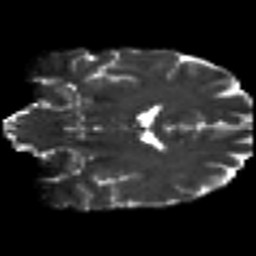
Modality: T2w
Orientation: coronal
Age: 49
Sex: female
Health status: ill
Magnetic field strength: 3 T
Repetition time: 9 s
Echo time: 0.093 s